Question: I have a table of orders in MS Access, the leftmost column representing the order ID.
But some orders have more than one type of product, I need to compute the total cost of the order. I know how to get the price of one product (within a line: '[quantity]*[unit price]') but how do I sum the total product price of multiple rows?
Thanks!

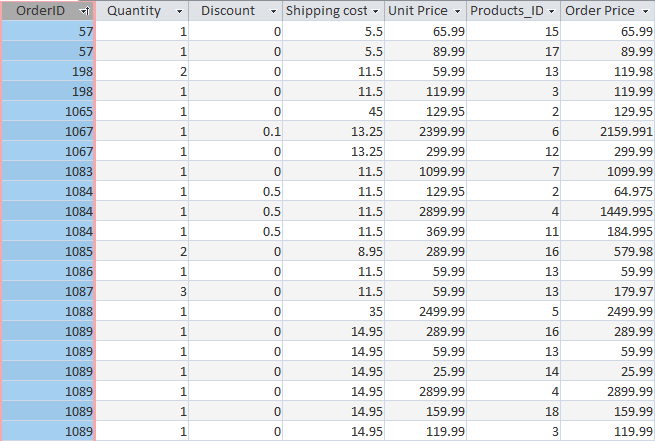
Answer: You would use 'sum()'. For instance:
'''
select orderid, sum(quantity * unit_price)
from t
group by orderid;
'''
This gives the total for each order. You can change the query to get the total for each product or whatever you care about.